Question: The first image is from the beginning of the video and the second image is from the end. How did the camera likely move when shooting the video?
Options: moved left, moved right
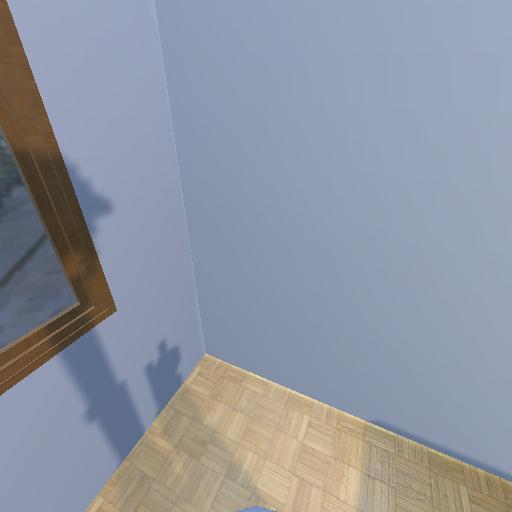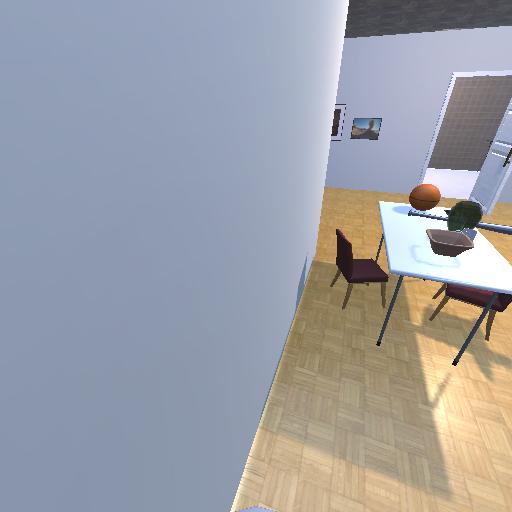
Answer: moved left